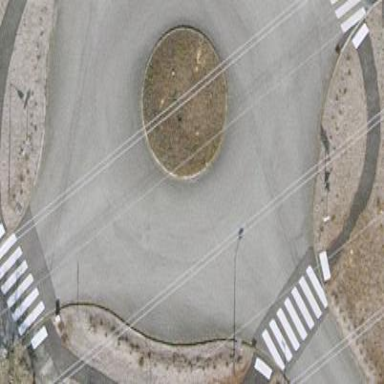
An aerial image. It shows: Unclassified road with asphalt surface leading to roundabout.